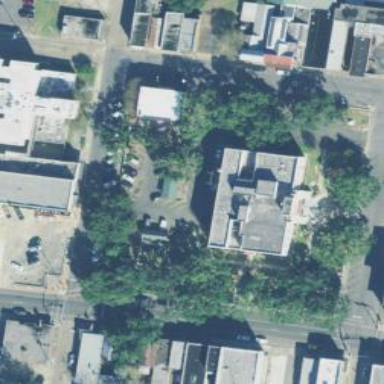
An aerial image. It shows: Park located in historic district.